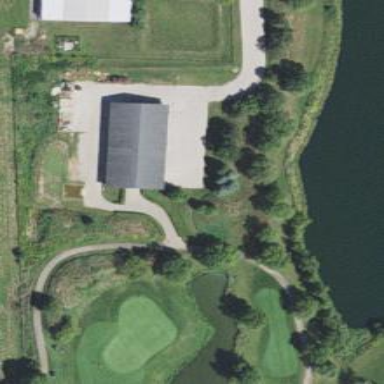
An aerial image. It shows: Service road designated as golf cart path.